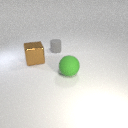
large brown metal cube to the left of small gray rubber cylinder